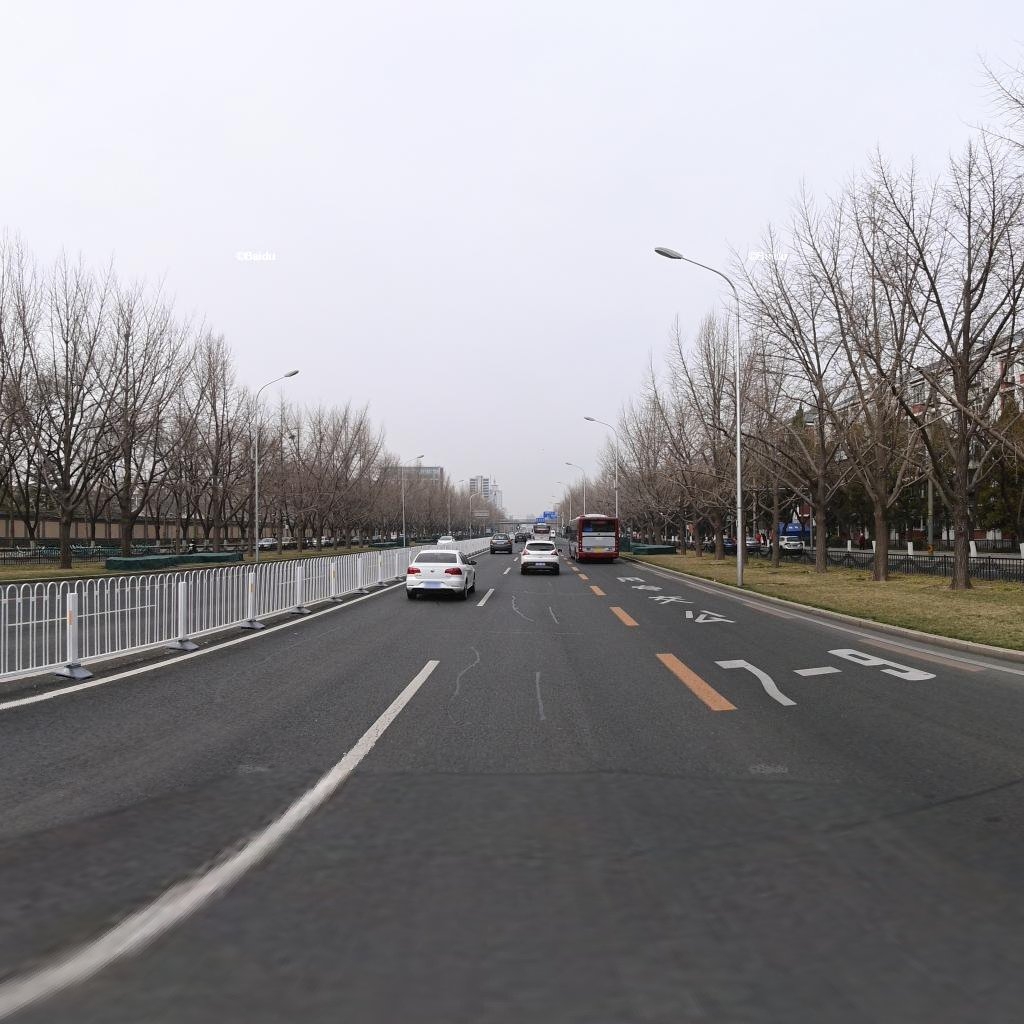
Region: Haidian
Road damage annotations: longitudinal patch, longitudinal patch, longitudinal patch, longitudinal patch, longitudinal patch, transverse crack, transverse patch